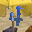
Label: 4